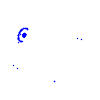
Particle: pion